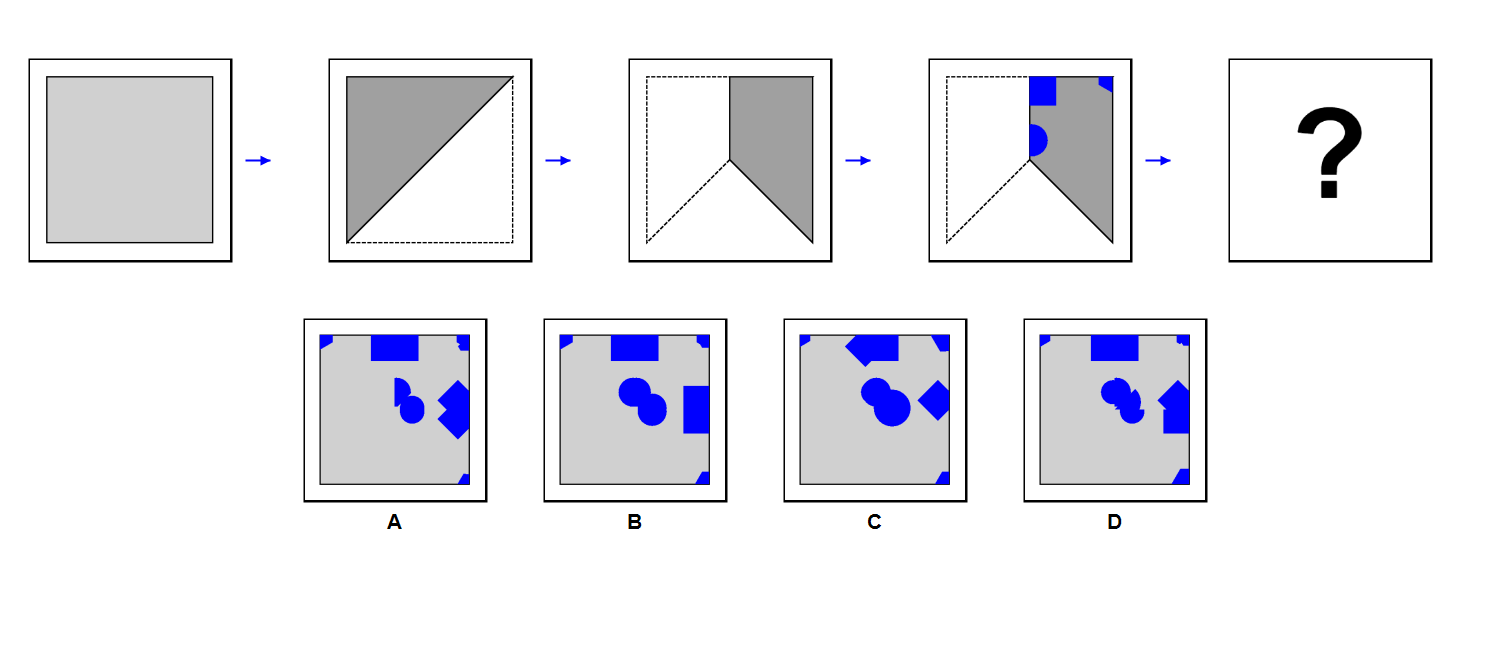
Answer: B